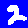
Digit: 2